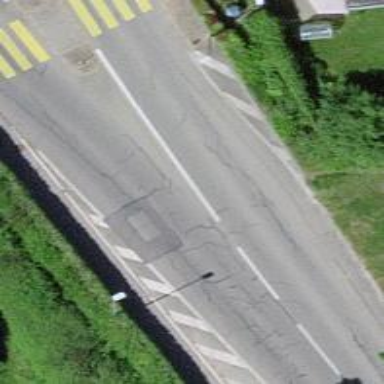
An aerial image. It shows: Tertiary road with asphalt surface and sidewalk on the left.